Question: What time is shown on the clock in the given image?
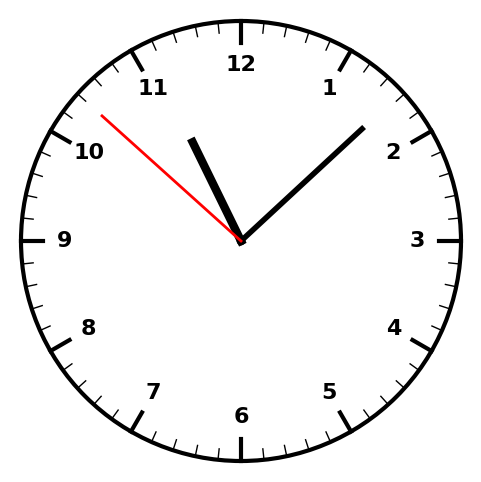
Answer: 11:07:52